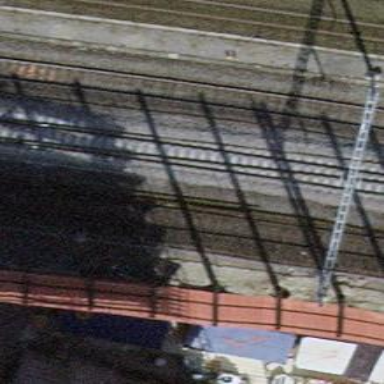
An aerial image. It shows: Siding railway track with electrified contact line.